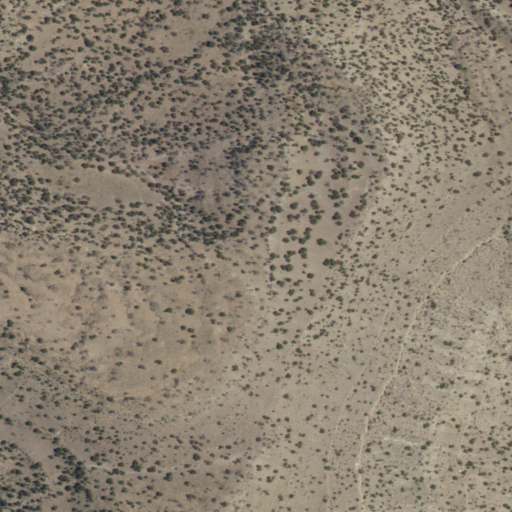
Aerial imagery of mountain in New Mexico named Mesa Sarca containing shrub and evergreen forest